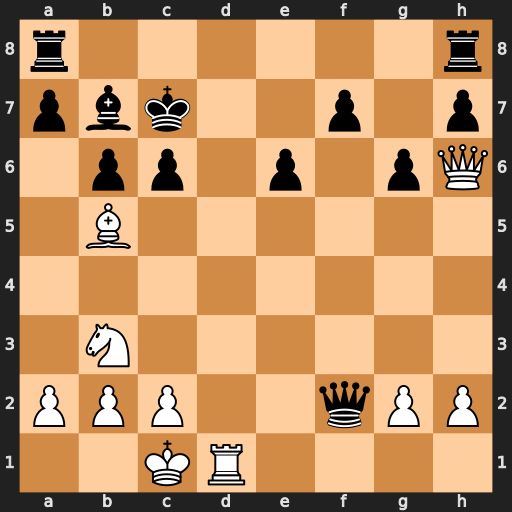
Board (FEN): r6r/pbk2p1p/1pp1p1pQ/1B6/8/1N6/PPP2qPP/2KR4
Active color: w
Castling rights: -
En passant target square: -
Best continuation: Rf1 Qf5 Rxf5